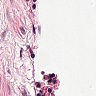
Metastatic tissue present: no